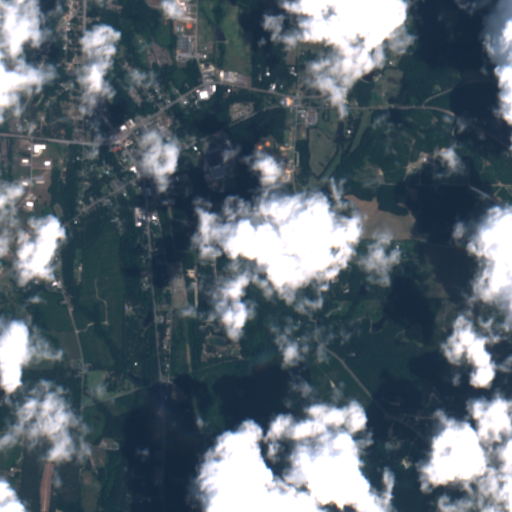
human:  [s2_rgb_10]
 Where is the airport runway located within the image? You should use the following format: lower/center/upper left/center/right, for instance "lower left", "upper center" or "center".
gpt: The airport runway is located in the center left of the image.
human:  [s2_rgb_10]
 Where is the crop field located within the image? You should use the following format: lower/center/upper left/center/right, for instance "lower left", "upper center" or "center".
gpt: The crop field is located in the center right of the image.
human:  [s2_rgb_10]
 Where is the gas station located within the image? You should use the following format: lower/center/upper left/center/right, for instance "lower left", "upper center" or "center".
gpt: The gas station is located in the upper center of the image.
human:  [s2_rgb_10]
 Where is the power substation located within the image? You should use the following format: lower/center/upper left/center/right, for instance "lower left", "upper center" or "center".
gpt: The power substation is located in the center of the image.
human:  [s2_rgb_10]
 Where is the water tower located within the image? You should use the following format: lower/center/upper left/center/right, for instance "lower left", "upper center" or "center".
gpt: The water tower is located in the upper left of the image.
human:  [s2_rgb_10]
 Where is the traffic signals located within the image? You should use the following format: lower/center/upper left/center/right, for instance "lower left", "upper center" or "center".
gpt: The traffic signals is located in the upper left of the image.
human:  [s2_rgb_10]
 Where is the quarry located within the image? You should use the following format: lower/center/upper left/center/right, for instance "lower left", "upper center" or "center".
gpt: There is no quarry in the image.